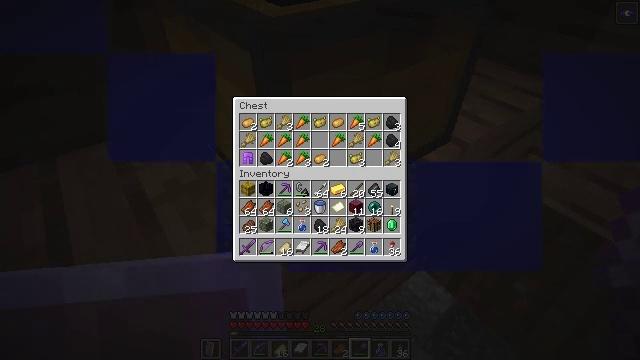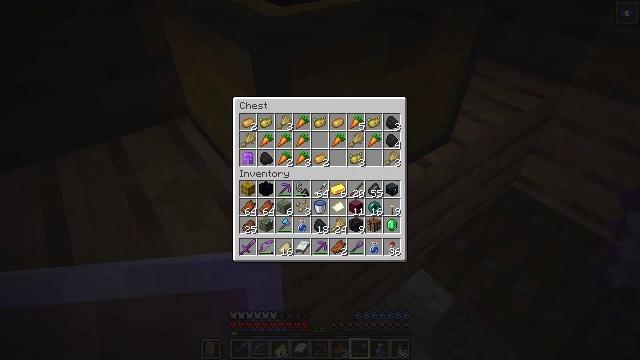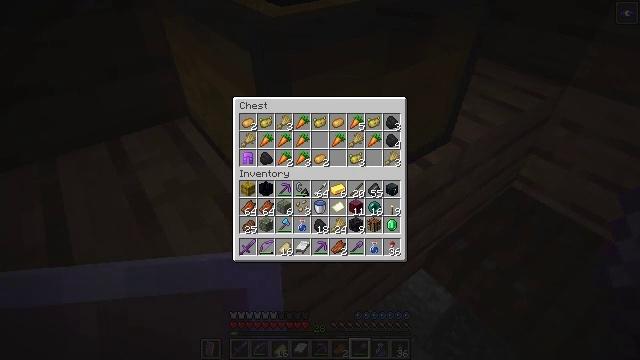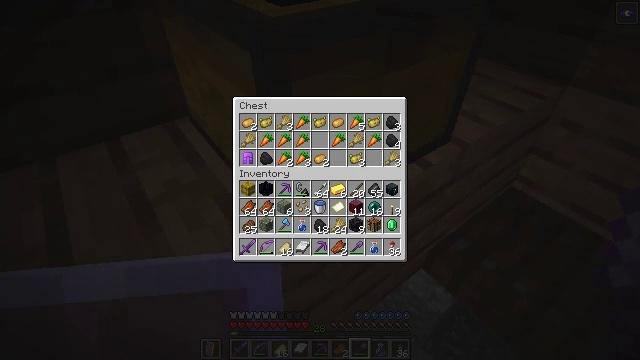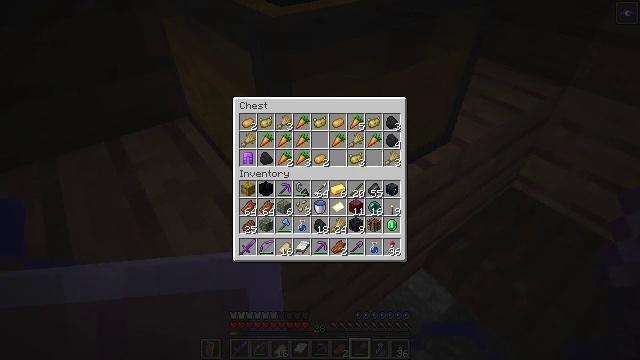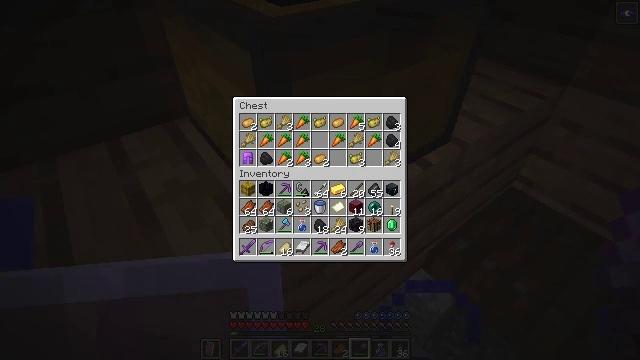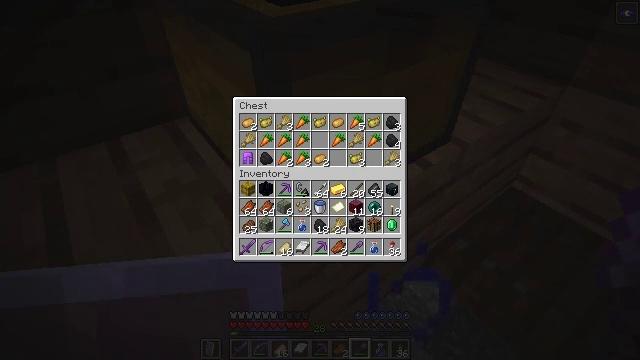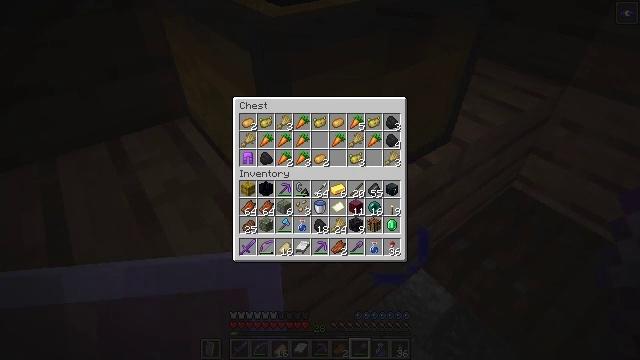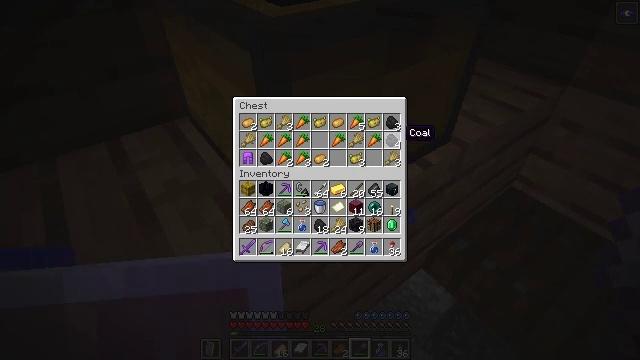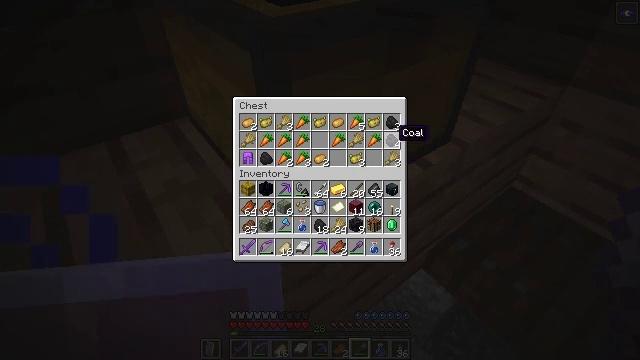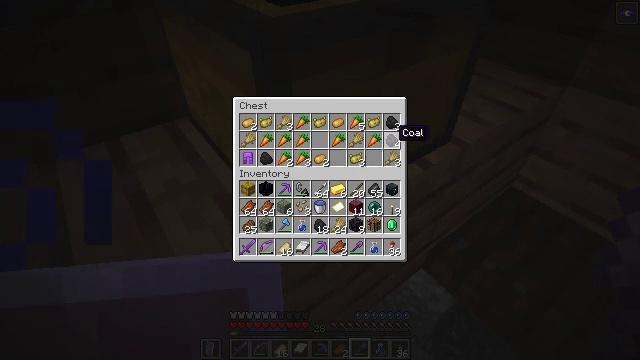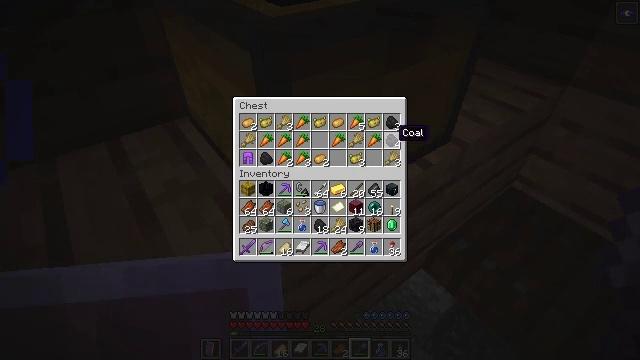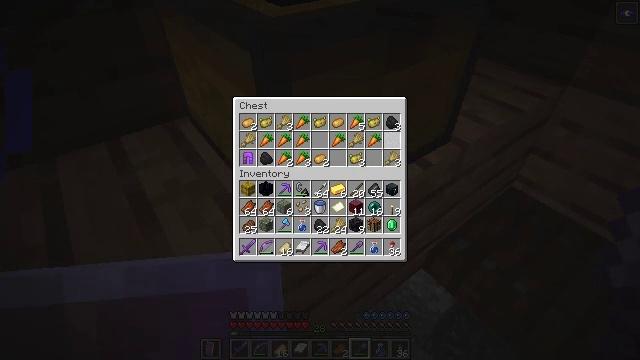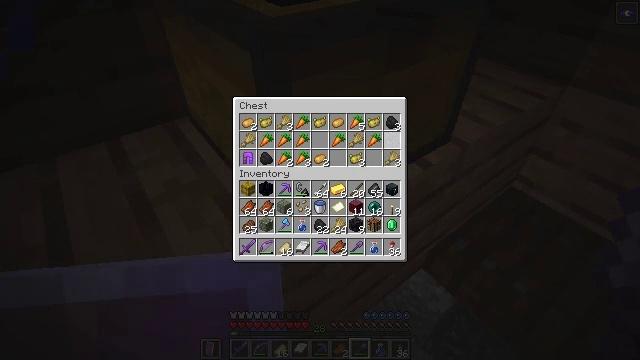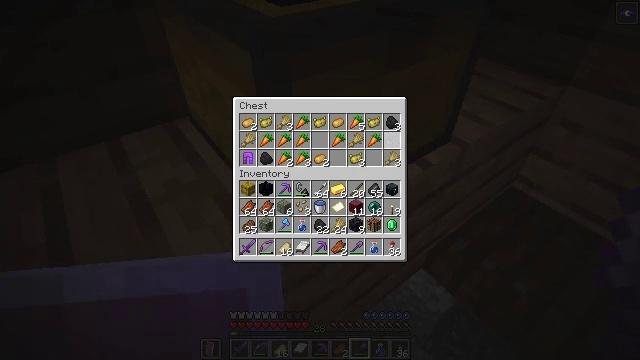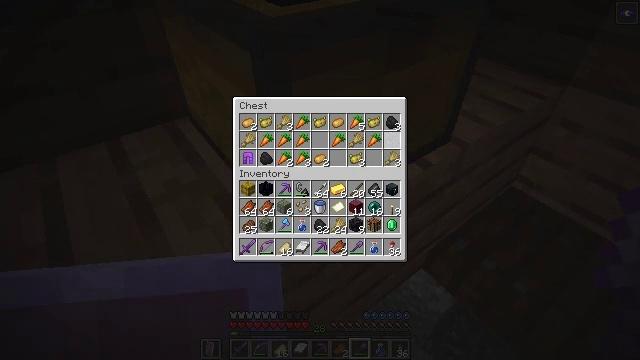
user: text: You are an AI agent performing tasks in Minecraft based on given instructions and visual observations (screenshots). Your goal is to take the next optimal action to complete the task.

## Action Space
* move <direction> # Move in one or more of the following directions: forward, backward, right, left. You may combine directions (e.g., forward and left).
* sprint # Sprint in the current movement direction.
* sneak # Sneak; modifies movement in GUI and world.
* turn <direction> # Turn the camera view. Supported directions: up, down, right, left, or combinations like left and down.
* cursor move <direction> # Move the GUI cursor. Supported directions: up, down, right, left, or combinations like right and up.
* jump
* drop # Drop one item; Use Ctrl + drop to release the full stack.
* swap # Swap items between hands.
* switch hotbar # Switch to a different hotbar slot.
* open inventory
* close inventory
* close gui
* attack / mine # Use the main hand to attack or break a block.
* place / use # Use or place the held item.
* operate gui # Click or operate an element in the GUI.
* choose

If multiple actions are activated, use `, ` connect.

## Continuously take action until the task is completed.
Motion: motion action
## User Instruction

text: Gather gravel by digging.
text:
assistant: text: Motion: no_op
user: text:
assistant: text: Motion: sneak
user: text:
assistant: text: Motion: sneak
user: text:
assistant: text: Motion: sneak
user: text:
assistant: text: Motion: sneak
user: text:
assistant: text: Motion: sneak
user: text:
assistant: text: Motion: sneak
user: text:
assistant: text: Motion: sneak
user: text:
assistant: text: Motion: sneak
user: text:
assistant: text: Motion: sneak
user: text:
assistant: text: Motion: sneak
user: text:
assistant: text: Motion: sneak, attack / mine
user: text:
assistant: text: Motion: sneak, attack / mine
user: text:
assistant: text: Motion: sneak, attack / mine
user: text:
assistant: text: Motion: sneak, attack / mine
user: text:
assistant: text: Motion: sneak
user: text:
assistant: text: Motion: sneak
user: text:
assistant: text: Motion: sneak
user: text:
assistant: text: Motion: sneak
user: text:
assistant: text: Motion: sneak
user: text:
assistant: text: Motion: sneak, attack / mine
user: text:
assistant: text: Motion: sneak, attack / mine
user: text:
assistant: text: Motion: sneak, attack / mine
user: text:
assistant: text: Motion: sneak, attack / mine
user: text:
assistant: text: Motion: sneak
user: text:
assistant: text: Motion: sneak
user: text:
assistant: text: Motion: sneak
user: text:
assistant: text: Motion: sneak
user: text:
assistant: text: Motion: sneak
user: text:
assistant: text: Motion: sneak, turn left and down